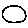
Label: circle